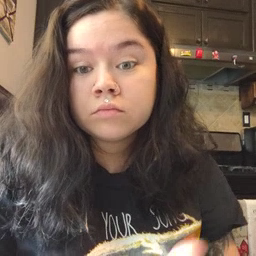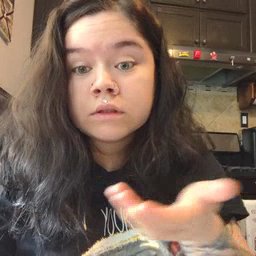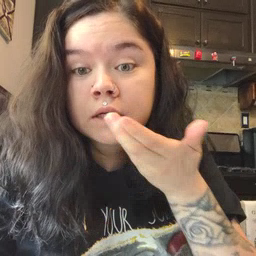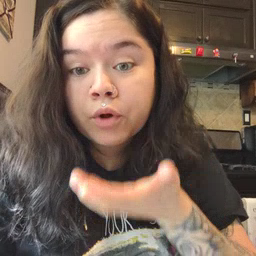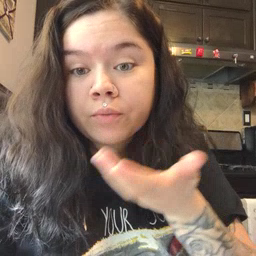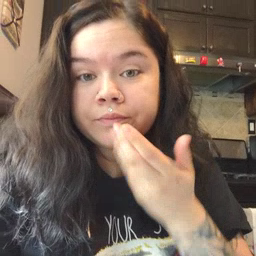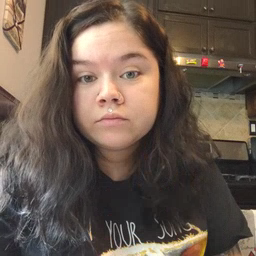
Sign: cereal